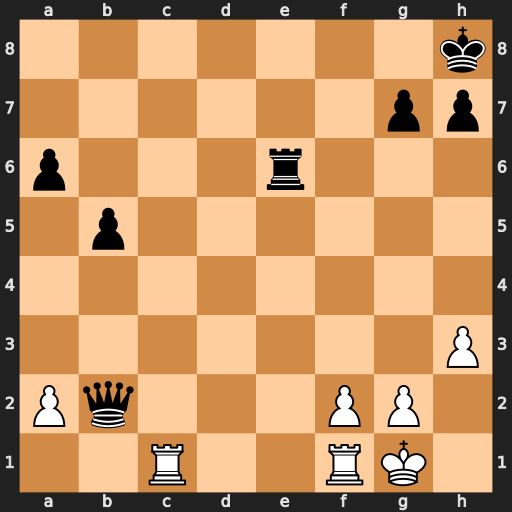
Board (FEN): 7k/6pp/p3r3/1p6/8/7P/Pq3PP1/2R2RK1
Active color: w
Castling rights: -
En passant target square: -
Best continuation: Rc8+ Re8 Rxe8#